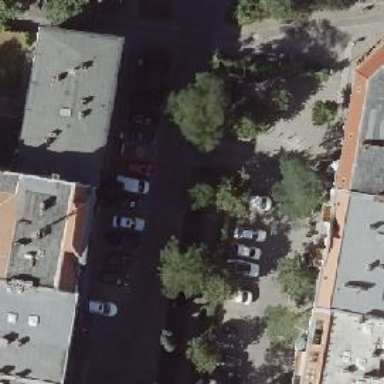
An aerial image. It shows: Living street.